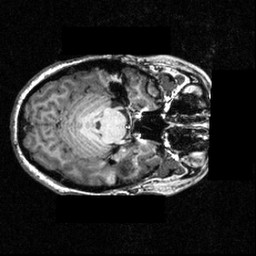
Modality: T1w
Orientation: axial
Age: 21
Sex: female
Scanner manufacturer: siemens
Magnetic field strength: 3.951 T
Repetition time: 1.5 s
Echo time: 0.00335 s